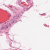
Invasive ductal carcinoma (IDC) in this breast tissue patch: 1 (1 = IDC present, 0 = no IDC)